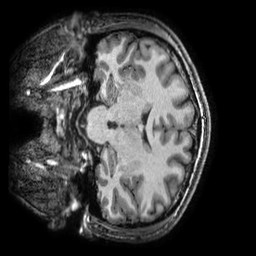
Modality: T1w
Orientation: coronal
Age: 24
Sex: male
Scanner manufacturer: ge
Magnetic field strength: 3 T
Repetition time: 0.008756 s
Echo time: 0.003776 s